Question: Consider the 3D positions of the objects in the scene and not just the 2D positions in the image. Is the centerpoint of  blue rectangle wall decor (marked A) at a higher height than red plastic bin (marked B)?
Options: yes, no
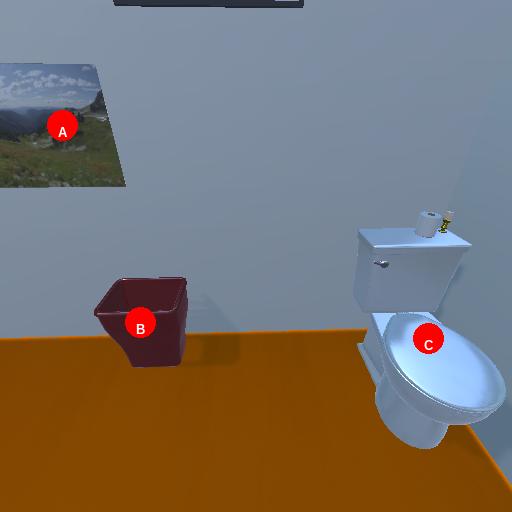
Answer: yes